Question: Here I trying to store all eventLatitude, eventLongitude in arrayLists:

I tried so far:
'''
'ParseQuery<ParseObject> query = new ParseQuery<ParseObject>(
"GreenMarkers");
query.orderByDescending("_created_at");
try {
ob = query.find();
} catch (ParseException e) {
Log.e("Error", e.getMessage());
e.printStackTrace();
}
for (ParseObject greenmarkers : ob) {
eventLatitudeList.add((String) greenmarkers.get("eventLatitude"));
eventLongitudeList.add((String) greenmarkers.get("eventLongitude"));
}'
'''
but it is not working getting error in storing values in arraylist
logs
'''
10-10 17:22:25.021: E/AndroidRuntime(21178): FATAL EXCEPTION: main
10-10 17:22:25.021: E/AndroidRuntime(21178): java.lang.RuntimeException: Unable to start activity ComponentInfo{com.tukutane/com.tukutane.StartActivity}: java.lang.ClassCastException: java.lang.Double cannot be cast to java.lang.String
10-10 17:22:25.021: E/AndroidRuntime(21178): at android.app.ActivityThread.performLaunchActivity(ActivityThread.java:2114)
10-10 17:22:25.021: E/AndroidRuntime(21178): at android.app.ActivityThread.handleLaunchActivity(ActivityThread.java:2139)
10-10 17:22:25.021: E/AndroidRuntime(21178): at android.app.ActivityThread.access$700(ActivityThread.java:143)
10-10 17:22:25.021: E/AndroidRuntime(21178): at android.app.ActivityThread$H.handleMessage(ActivityThread.java:1241)
10-10 17:22:25.021: E/AndroidRuntime(21178): at android.os.Handler.dispatchMessage(Handler.java:99)
10-10 17:22:25.021: E/AndroidRuntime(21178): at android.os.Looper.loop(Looper.java:137)
10-10 17:22:25.021: E/AndroidRuntime(21178): at android.app.ActivityThread.main(ActivityThread.java:4960)
10-10 17:22:25.021: E/AndroidRuntime(21178): at java.lang.reflect.Method.invokeNative(Native Method)
10-10 17:22:25.021: E/AndroidRuntime(21178): at java.lang.reflect.Method.invoke(Method.java:511)
10-10 17:22:25.021: E/AndroidRuntime(21178): at com.android.internal.os.ZygoteInit$MethodAndArgsCaller.run(ZygoteInit.java:1038)
10-10 17:22:25.021: E/AndroidRuntime(21178): at com.android.internal.os.ZygoteInit.main(ZygoteInit.java:805)
10-10 17:22:25.021: E/AndroidRuntime(21178): at dalvik.system.NativeStart.main(Native Method)
10-10 17:22:25.021: E/AndroidRuntime(21178): Caused by: java.lang.ClassCastException: java.lang.Double cannot be cast to java.lang.String
10-10 17:22:25.021: E/AndroidRuntime(21178): at com.tukutane.StartActivity.onCreate(StartActivity.java:131)
10-10 17:22:25.021: E/AndroidRuntime(21178): at android.app.Activity.performCreate(Activity.java:5203)
10-10 17:22:25.021: E/AndroidRuntime(21178): at android.app.Instrumentation.callActivityOnCreate(Instrumentation.java:1094)
10-10 17:22:25.021: E/AndroidRuntime(21178): at android.app.ActivityThread.performLaunchActivity(ActivityThread.java:2078)
'''
i think the way i am getting all eventLatitude,eventLongitude values and storing is incorrect,help me .
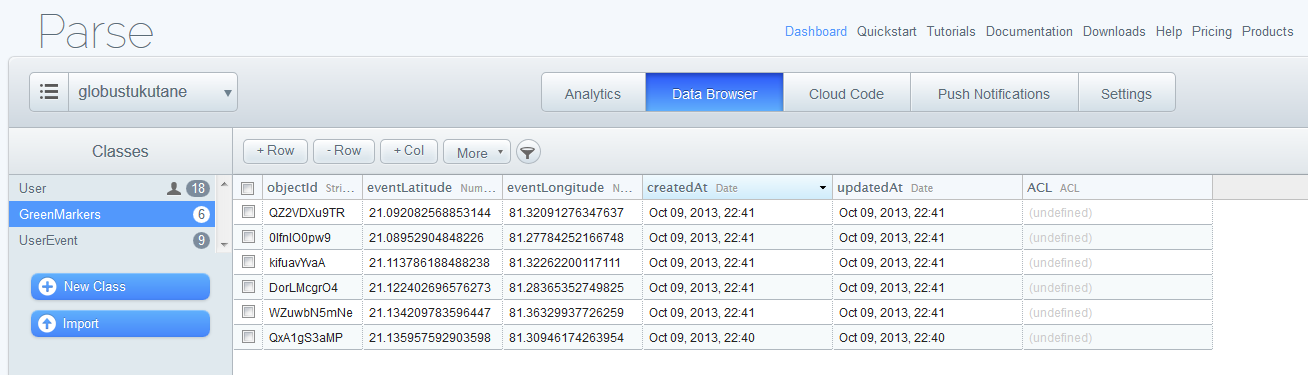
Answer: Convert your double value to String and then store into arraylist. Or simply make arraylist of double for storing all double values of latitude and longitude.
example 1:
'''
String lat = String.valueOf(doublevalue);
ArrayList<String> latlist = new ArrayList<String>();
latlist.add(lat);
'''
example 2:
'''
ArrayList<double> latlist = new ArrayList<double>();
latlist.add(doublevalue);
'''